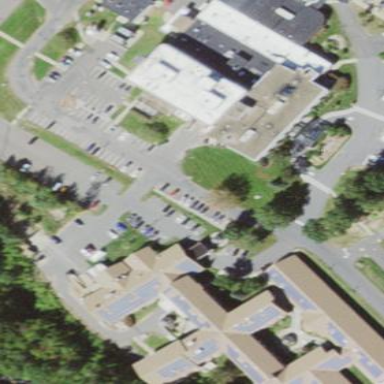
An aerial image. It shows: Nursing home.